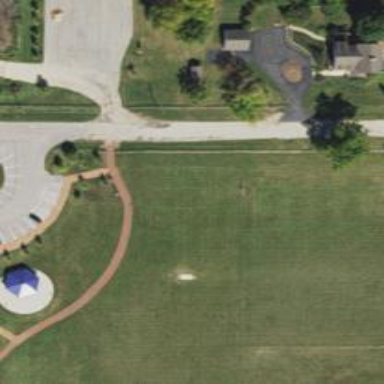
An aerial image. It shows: Disc golf hole.